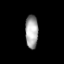
Tissue: lung
Cell type: Fibroblasts
Senescence score: 0.5993
Nuclear area (px): 418
Mean DAPI intensity: 164.955